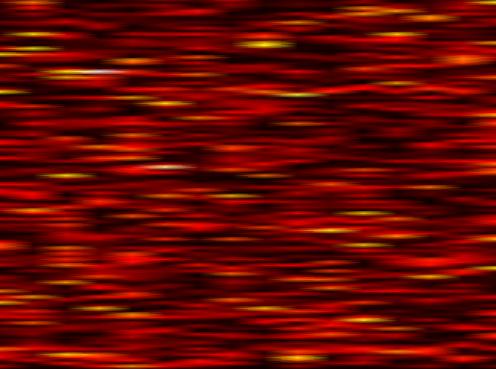
Label: WOLA